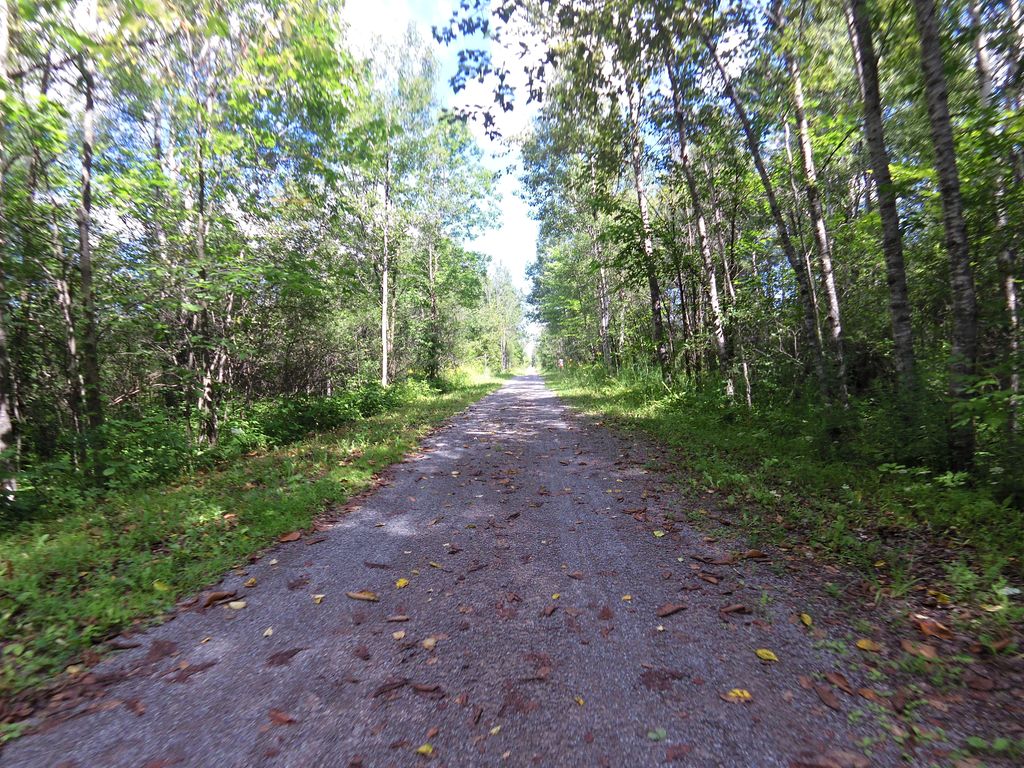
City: ottawa-gatineau